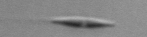
Label: pennate